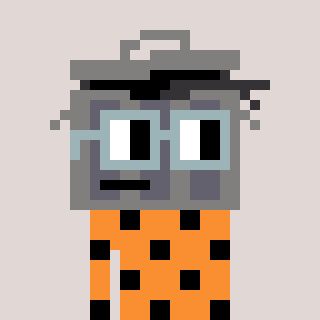
a pixel art character with square dark gray glasses, a trashcan-shaped head and a orange-colored body on a warm background